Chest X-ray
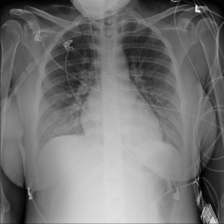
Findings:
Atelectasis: negative
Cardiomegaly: negative
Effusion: negative
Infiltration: positive
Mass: negative
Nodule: negative
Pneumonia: negative
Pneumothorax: negative
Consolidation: negative
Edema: negative
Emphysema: negative
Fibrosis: negative
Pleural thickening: negative
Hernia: negative